Question: I'm trying to add a picker in my XAML code in Xamarin.Forms but strangely enough, it refuses to show up. Help please!
Here is my code;
'''
<StackLayout>
<Label Text="Welcome"
VerticalOptions="Start"
Margin="0,150,0,0"
HorizontalTextAlignment="Center"
Rotation="0"
IsVisible="true"
FontSize="20"
TextColor="Black"></Label>
<Picker x:Name="IndustryTypePicker1" Title="Select">
<Picker.Items>
<x:String>1</x:String>
<x:String>2</x:String>
</Picker.Items>
</Picker>
</StackLayout>
'''

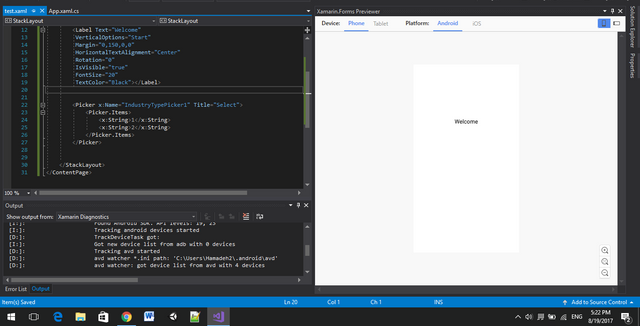
Answer: Read the <URL>
> However, a Picker doesn't show any data when it's first displayed.When the Picker gains focus, its data is displayed and the user can select an item: